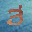
Label: 3